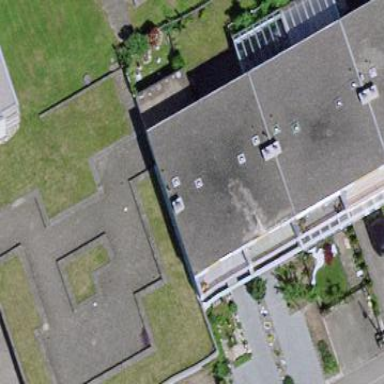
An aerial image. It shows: Terrace building.